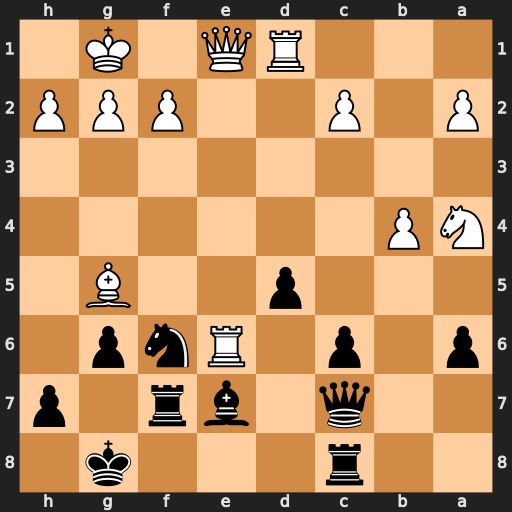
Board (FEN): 2r3k1/2q1br1p/p1p1Rnp1/3p2B1/NP6/8/P1P2PPP/3RQ1K1
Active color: b
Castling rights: -
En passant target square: -
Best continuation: Ng4 g3 Bxg5